Brain MRI, modality: ceT1
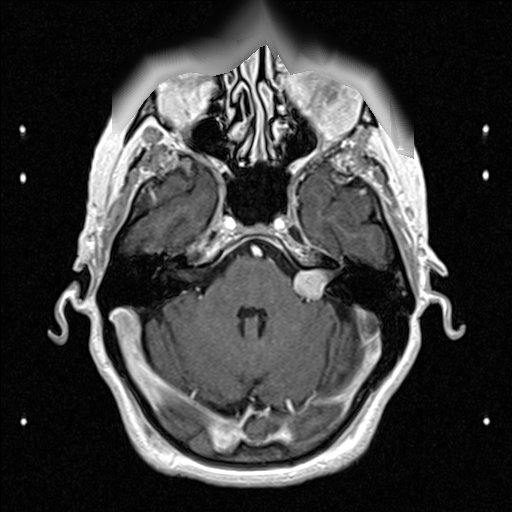